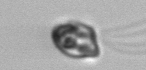
Label: flagellate_morphotype1